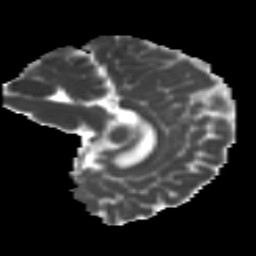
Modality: MD
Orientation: sagittal
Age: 14
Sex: male
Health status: ill
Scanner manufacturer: ge
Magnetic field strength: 3 T
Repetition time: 6.752 s
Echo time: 0.079 s